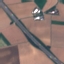
Land use / land cover class: Highway